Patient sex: F
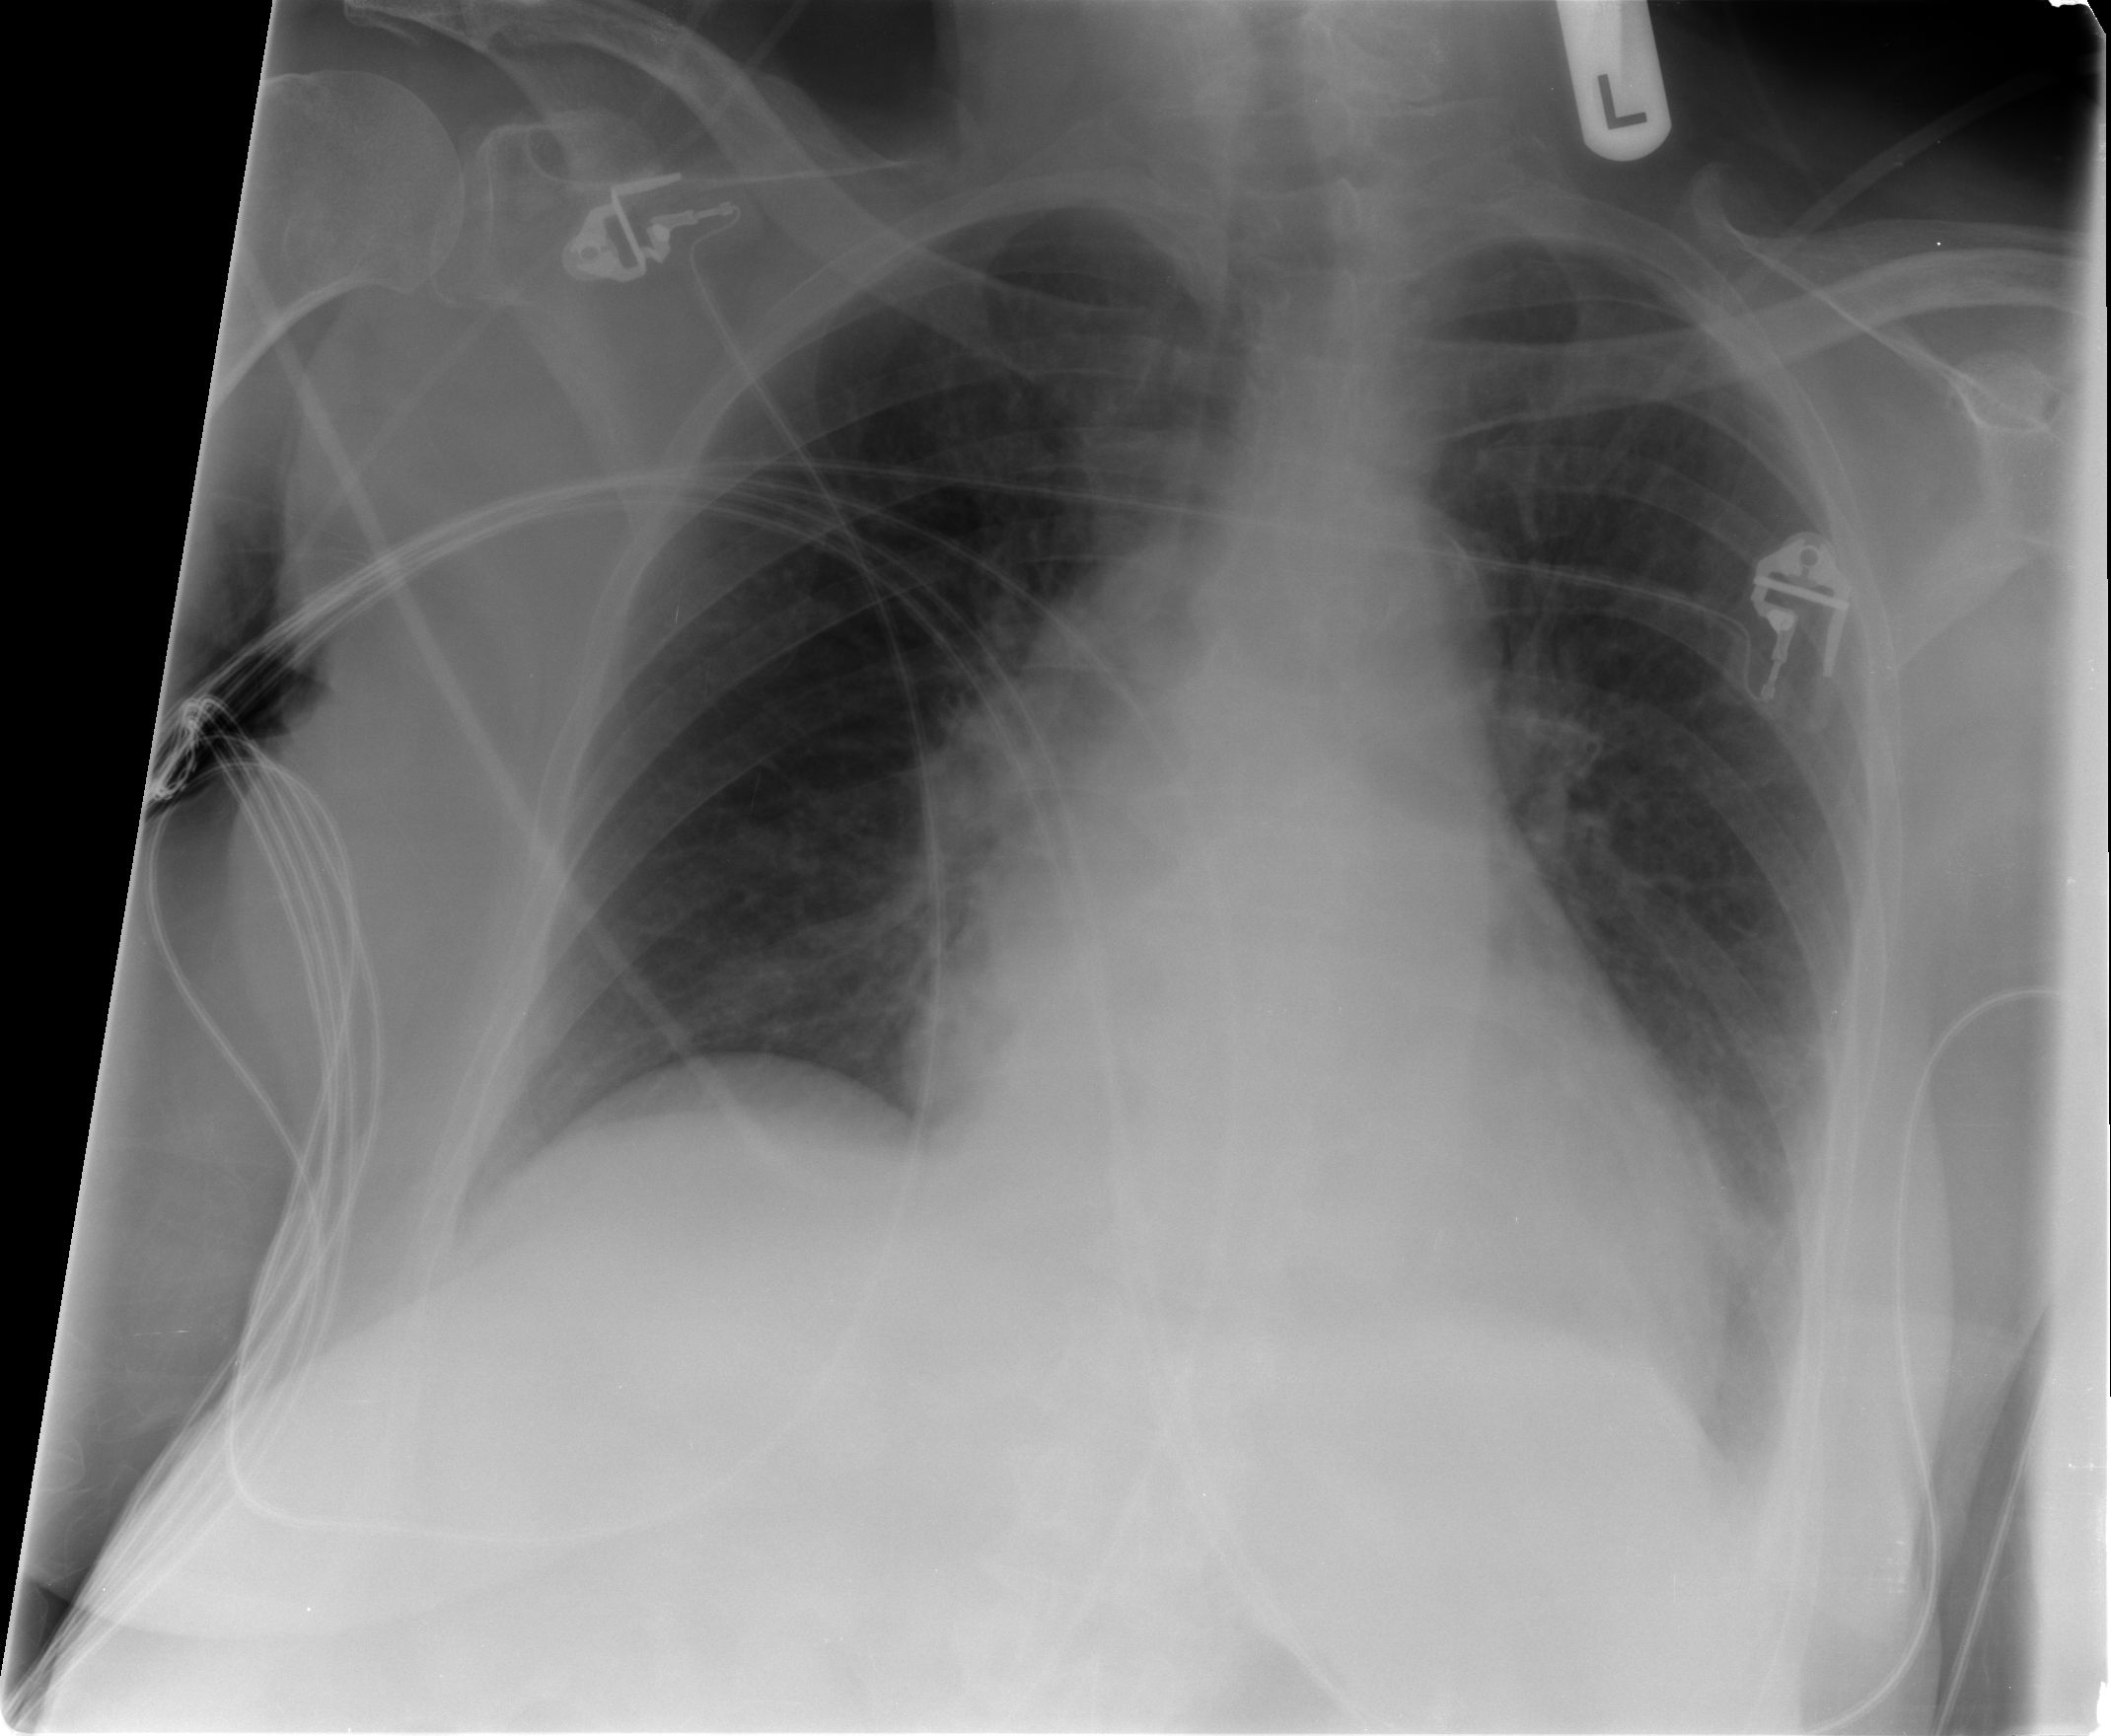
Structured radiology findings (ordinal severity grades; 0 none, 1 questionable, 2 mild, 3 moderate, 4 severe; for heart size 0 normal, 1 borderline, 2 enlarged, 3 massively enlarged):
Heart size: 2
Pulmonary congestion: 2
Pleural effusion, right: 0
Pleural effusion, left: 1
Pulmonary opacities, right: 0
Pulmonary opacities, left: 0
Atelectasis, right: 0
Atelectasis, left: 0